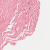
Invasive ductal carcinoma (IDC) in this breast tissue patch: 0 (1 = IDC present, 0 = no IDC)